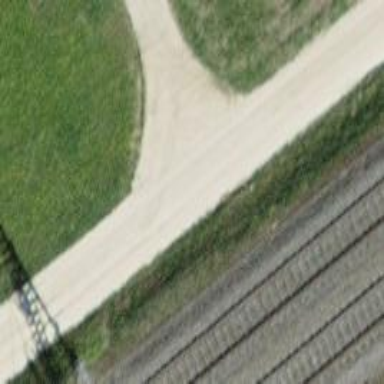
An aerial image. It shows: Track with compacted grade 2 surface.